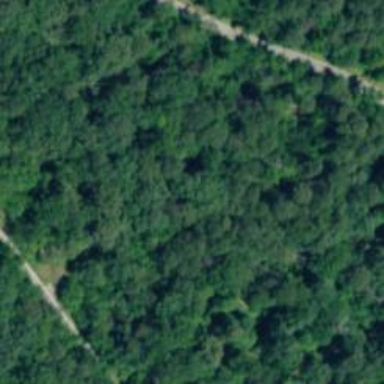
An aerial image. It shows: Track road.